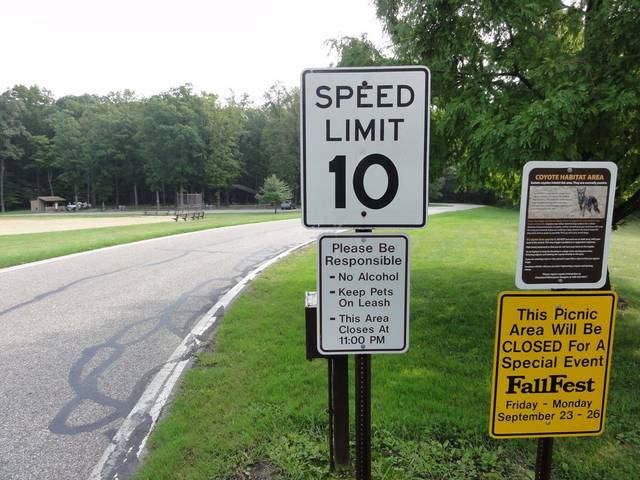
Region: United States
Coordinates: 41.315, -81.62